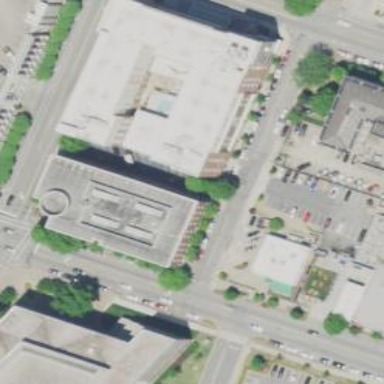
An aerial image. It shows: Bank building.